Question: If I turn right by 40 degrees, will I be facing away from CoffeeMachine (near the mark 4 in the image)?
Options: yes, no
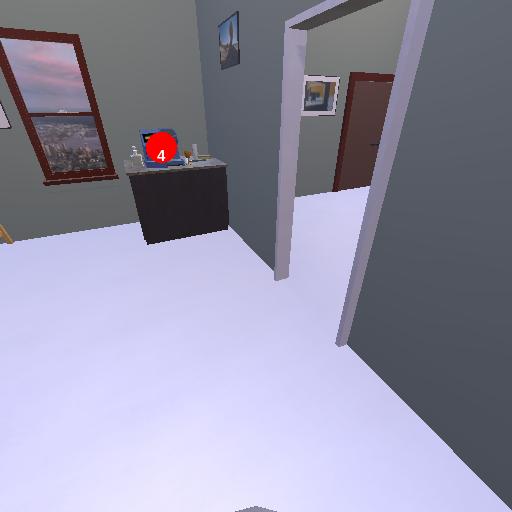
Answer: yes